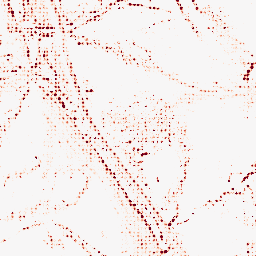
Category: morphological
Decomposition family: morphological_diamond
Decomposition parameters: operation: opening
radius: 3
Upsampling method: sinc_hamming
Upsampling parameters: scale: 8
kernel_size: 4
Upsampling scale: 8